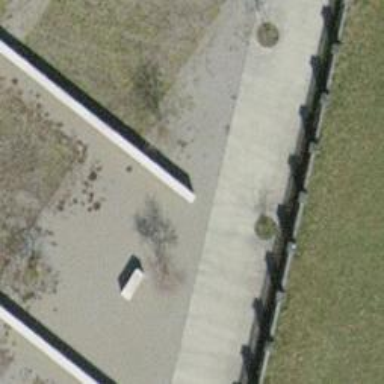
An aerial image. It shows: Wall barrier.